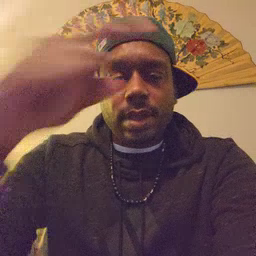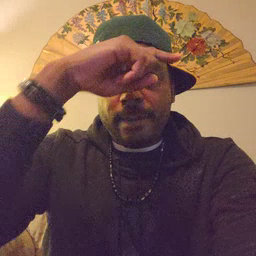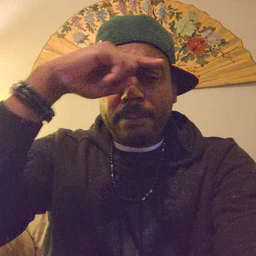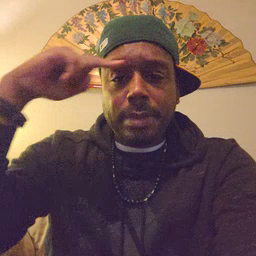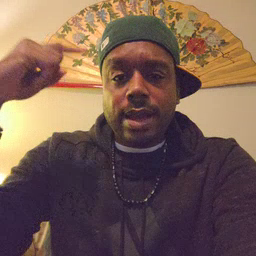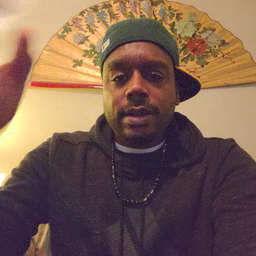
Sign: black